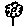
Label: flower